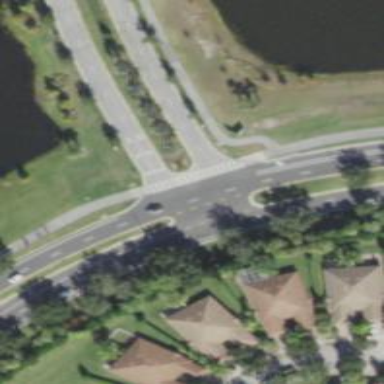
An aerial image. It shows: Uncontrolled crossing on the road.